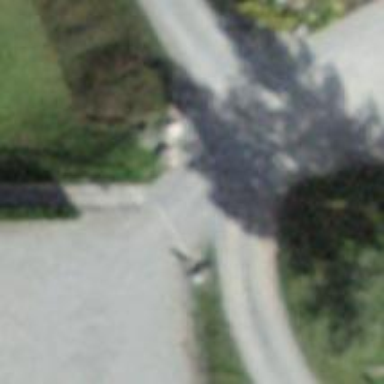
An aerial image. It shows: Paved steps on the road.